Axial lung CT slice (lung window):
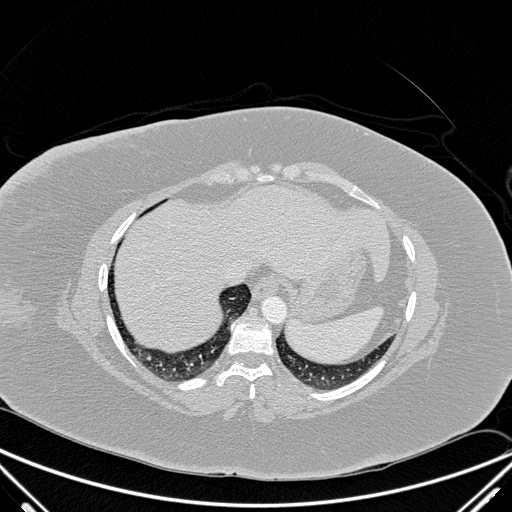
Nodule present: no